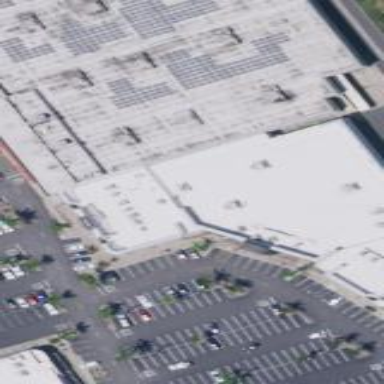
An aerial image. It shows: Department store building.